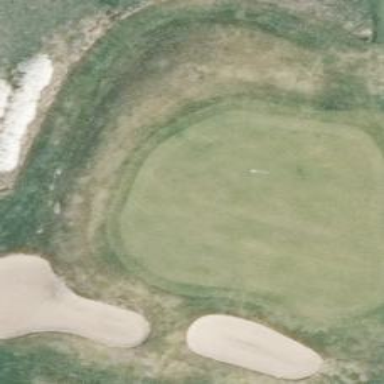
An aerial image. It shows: Golf green.